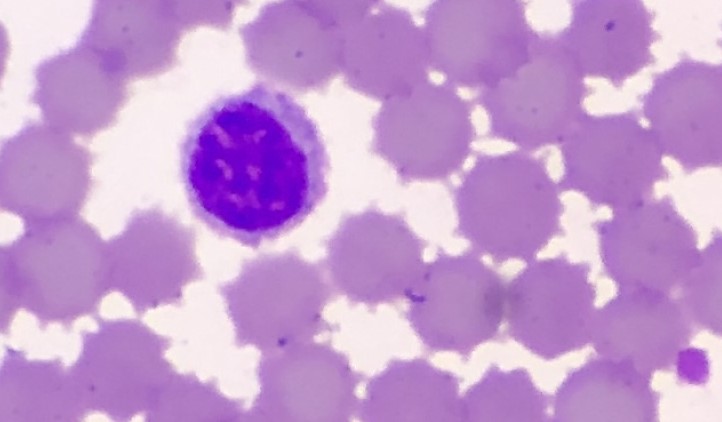
White blood cell type: Lymphocyte